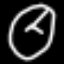
Label: clock